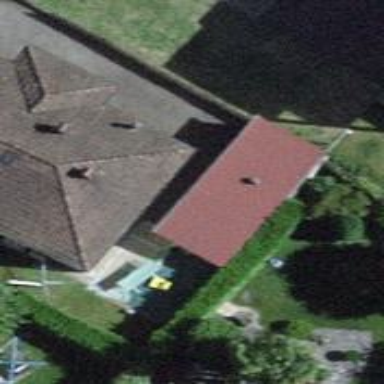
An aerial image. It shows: Garage building.